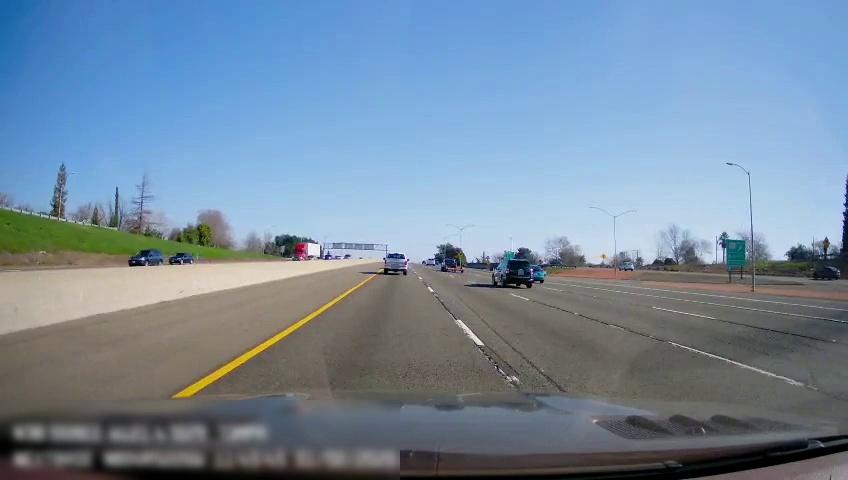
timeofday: Day
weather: Sunny
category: Vehicles | SUV
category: Drivable Space
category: Vehicles | Truck
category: Vehicles | Car
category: Vehicles | SUV
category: Drivable Space
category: Drivable Space
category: Vehicles | Truck
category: Vehicles | Car
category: Vehicles | Truck
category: Vehicles | Other LV
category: Vehicles | SUV
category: Vehicles | Car
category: Lanes | Current Lane
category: Lanes | Current Lane
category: Lanes | Alternate Lane
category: Lanes | Alternate Lane
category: Lanes | Alternate Lane
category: Lanes | Alternate Lane
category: Traffic | Signs
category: Traffic | Signs
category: Traffic | Signs